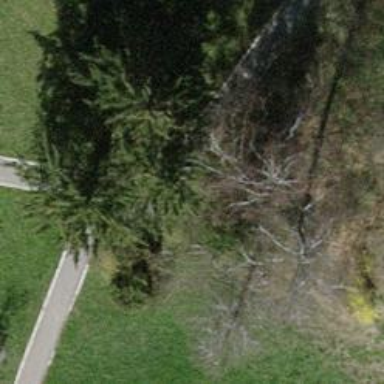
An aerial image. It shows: Needle-leaved tree in its natural environment.